Question: In an Ext JS grid, I'm editing individual cells. In one of the columns I have a Save button which fires the Save event. How can I remove the dirty flag (in red box in my image below) in the edited cell? I don't know how to perform the create, update and destroy options with the proxy because the documentation have a good example, so I'm planning on doing an AJAX request for these steps until I can take actual Sencha training. However, if the dirty flag resolves itself if I work the store and proxy directly, I'd prefer to do it the right way.

'''
}, {
header: 'Save',
xtype: 'actioncolumn',
align: 'center',
width: 50,
sortable: false,
items: [{
icon: './Scripts/extjs/examples/shared/icons/fam/add.gif',
tooltip: 'Save Row',
handler: function (grid, rowIndex, colIndex) {
store.sync();
alert('saving');
}
}]
}, {
header: 'Delete',
xtype: 'actioncolumn',
align: 'center',
width: 50,
sortable: false,
items: [{
icon: './Scripts/extjs/examples/shared/icons/fam/delete.gif',
tooltip: 'Delete Task',
handler: function (grid, rowIndex, colIndex) {
store.removeAt(rowIndex);
store.sync();
alert('deleting');
}
}]
}
'''
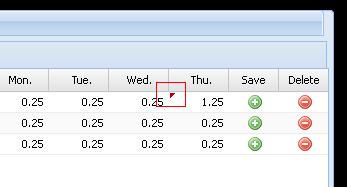
Answer: A Grid reflects the state of underlying Store, which is a collection of records based on your data Model. So as a shortcut before you have your Ajax proxy figured out, you can do this:
'''
// Save handler
handler: function(grid, rowIndex, colIndex) {
store.sync(); // Doesn't work now
store.getAt(rowIndex).commit(); // Commit changes, clearing dirty flag
alert('Record should now be clear');
}
'''